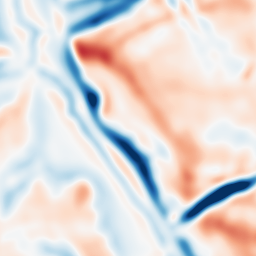
Category: multiscale
Decomposition family: dog
Decomposition parameters: sigma_low: 5
sigma_high: 5
Upsampling method: bilinear
Upsampling parameters: scale: 4
Upsampling scale: 4